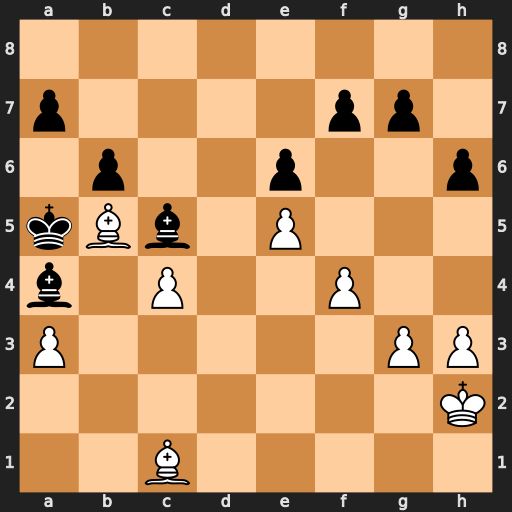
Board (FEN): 8/p4pp1/1p2p2p/kBb1P3/b1P2P2/P5PP/7K/2B5
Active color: w
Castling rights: -
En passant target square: -
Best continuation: Bd2+ Bb4 Bxb4#